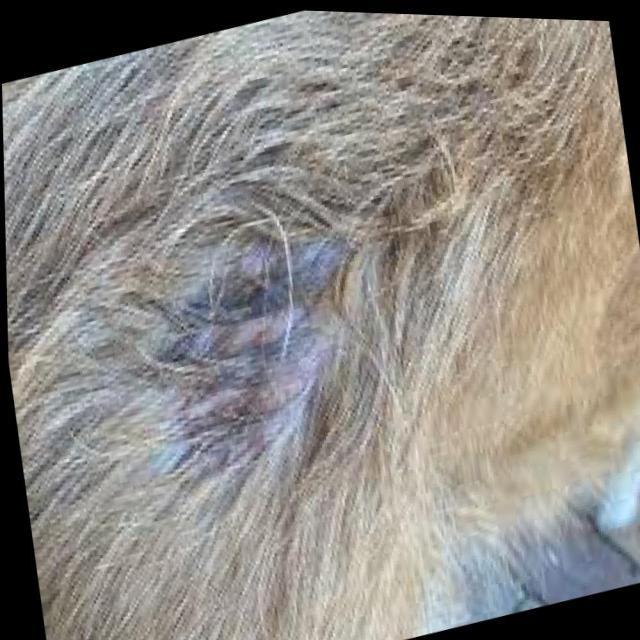
Canine dermatitis — inflammation of the skin presenting with erythema, pruritus, papules, and excoriation. May be allergic, contact, or atopic in origin.